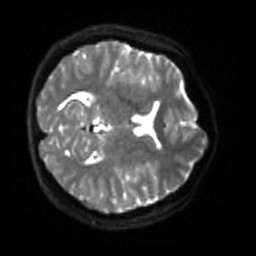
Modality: sbref
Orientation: axial
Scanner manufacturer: siemens
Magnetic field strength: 3 T
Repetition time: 4 s
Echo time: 0.0594 s